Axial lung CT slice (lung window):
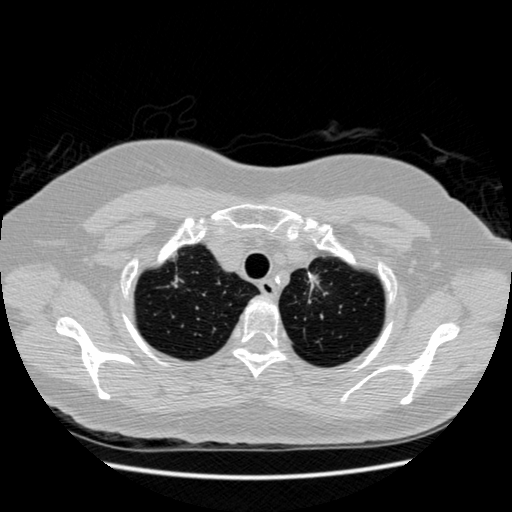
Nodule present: yes
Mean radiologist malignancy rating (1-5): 4